Question: I would like to make a website where I can present some project of my client. He's an architect and wants his customers to be able to scroll through his buildings and projects.
Goal is to make a grid (3 wide, infinite long) of photos. In every square a project is displayed with max. 12 photos. I would like to display them in a way the users of the website can click on an image and scroll to the next one.
If the user clicks on another grid-item, the one he previously was clicking on, should stay in the same state (last shown photo) as it was before.
The photos are in a database and are coming in an 'array' in the HTML (that's how to do it I guess, right?). I was thinking of using the URL as a reference to let the grid know which photo to show, but that's kind of useless since the grid-item has to remember his last state.
So I figured out Javascript is the way to go. I know a lot about HTML and PHP but my Javascript-skills aren't this sharp. Could anybody give me some advice or hits how to work this out?

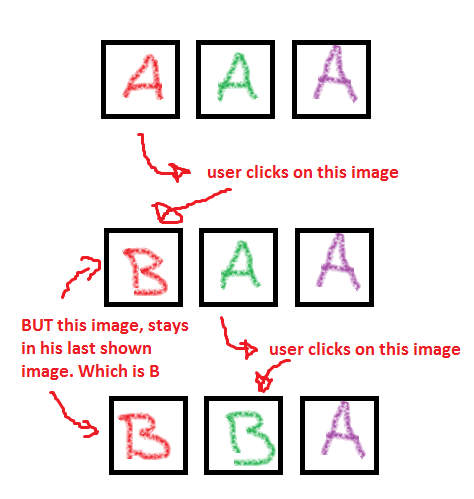
Answer: I found my solution in the JQuery <URL>-plugin! Thanks for the effort though!